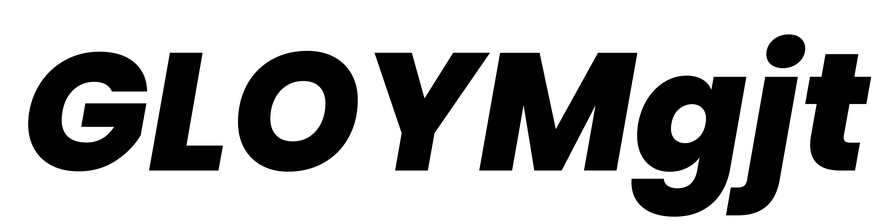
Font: Poppins-ExtraBoldItalic